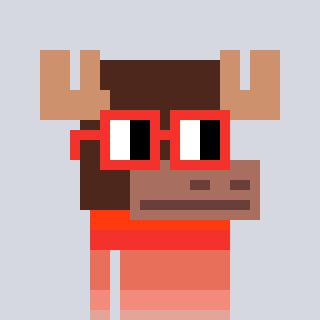
a pixel art character with square red glasses, a moose-shaped head and a darkpink-colored body on a cool background